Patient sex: F
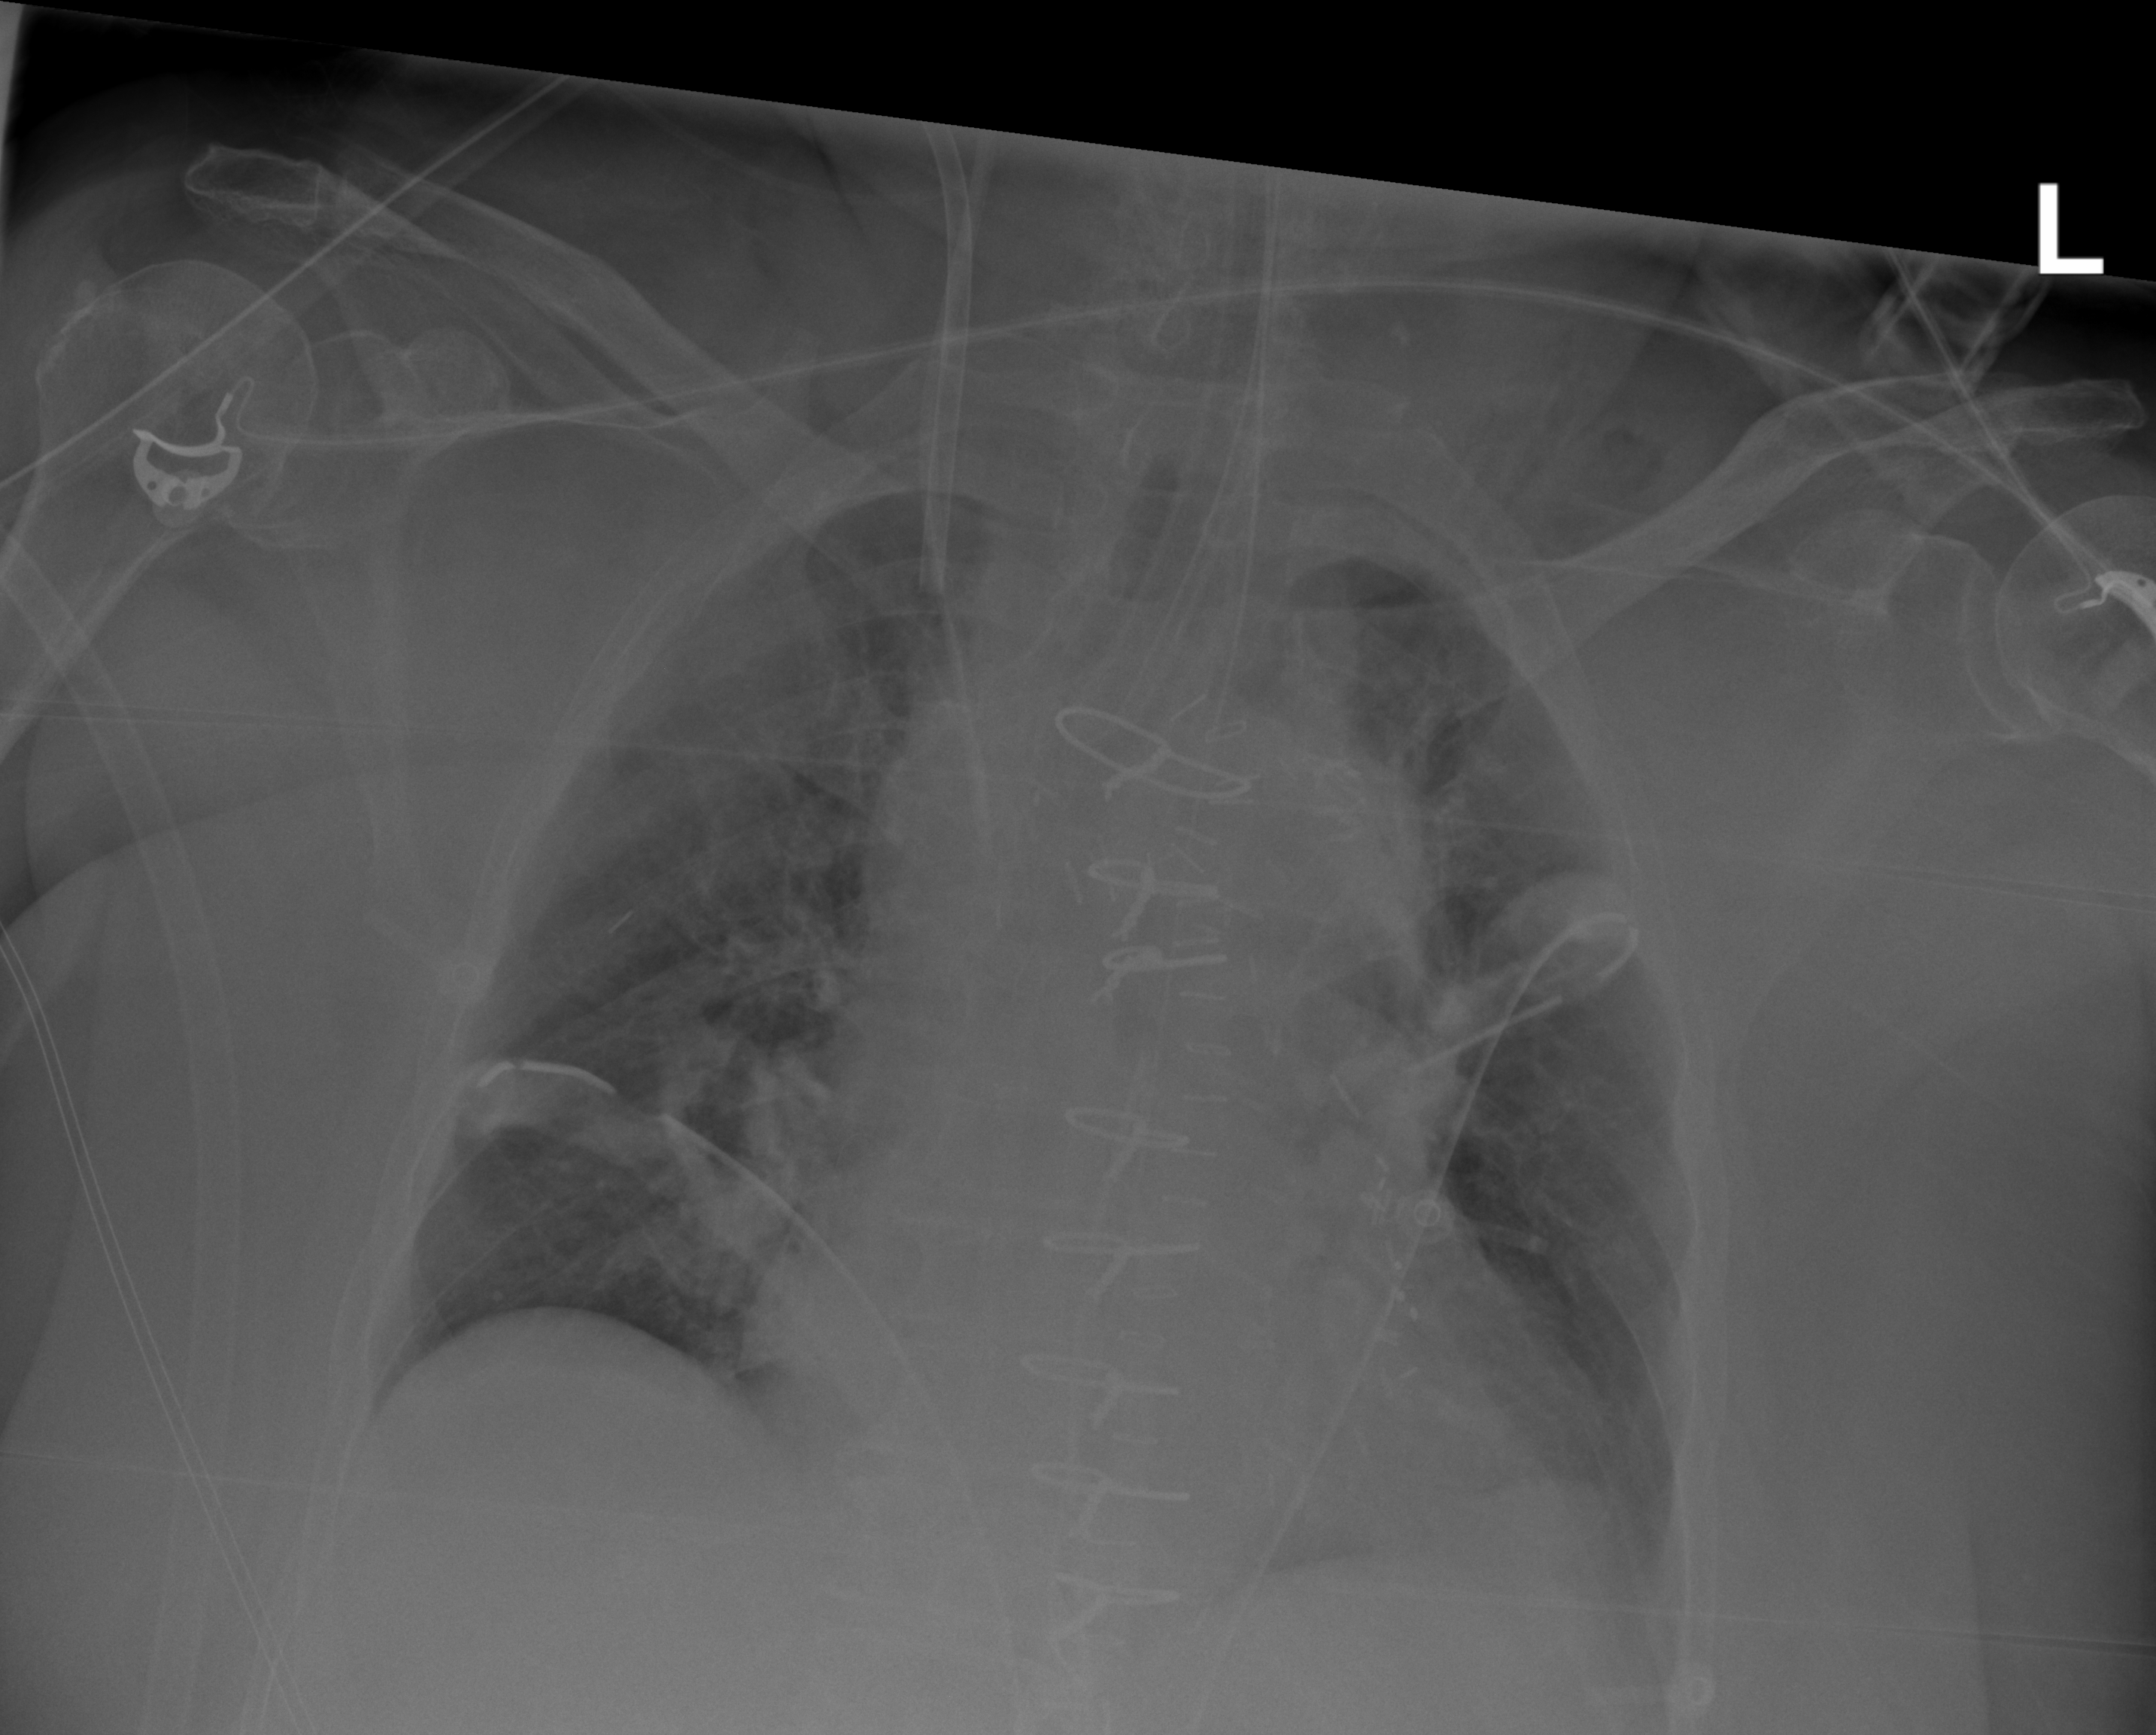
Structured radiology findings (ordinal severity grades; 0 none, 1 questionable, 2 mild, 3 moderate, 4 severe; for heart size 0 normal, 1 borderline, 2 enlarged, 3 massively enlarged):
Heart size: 2
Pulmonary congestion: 2
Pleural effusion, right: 0
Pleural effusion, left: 2
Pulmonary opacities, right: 1
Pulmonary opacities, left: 1
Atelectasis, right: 0
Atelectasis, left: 0